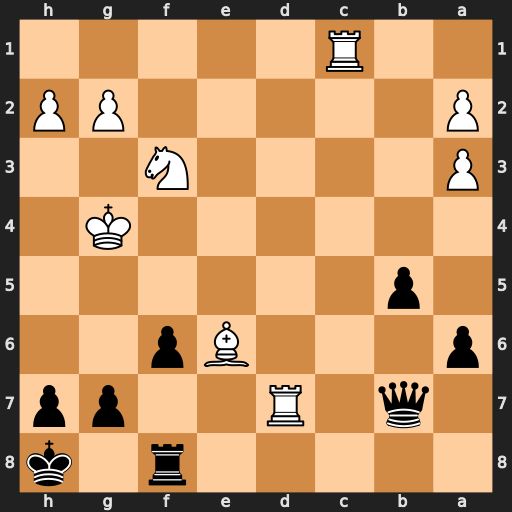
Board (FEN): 5r1k/1q1R2pp/p3Bp2/1p6/6K1/P4N2/P5PP/2R5
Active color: b
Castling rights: -
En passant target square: -
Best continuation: Qe4+ Kg3 Qxe6